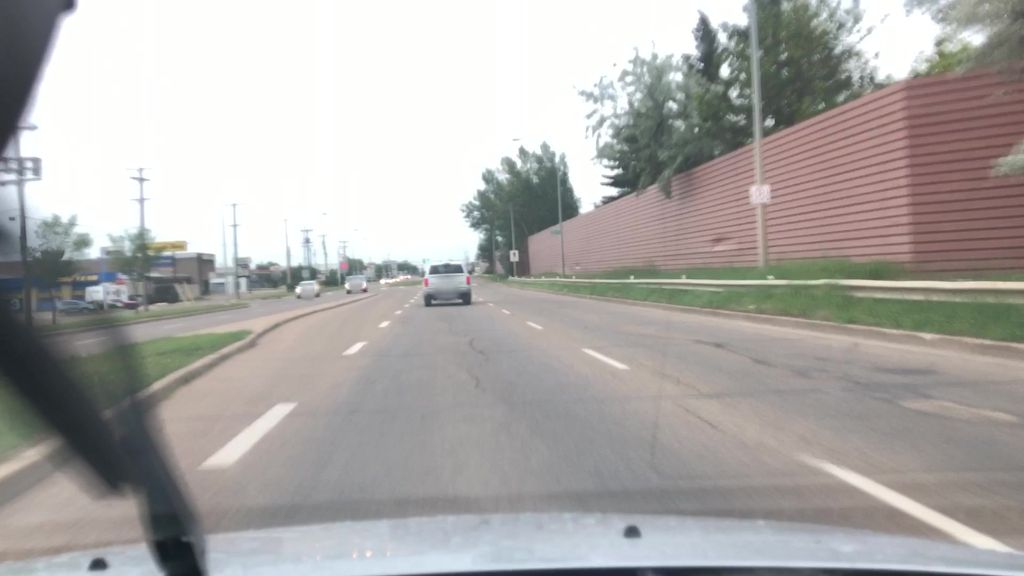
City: edmonton